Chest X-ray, PA view. Patient: 35 years old, sex M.
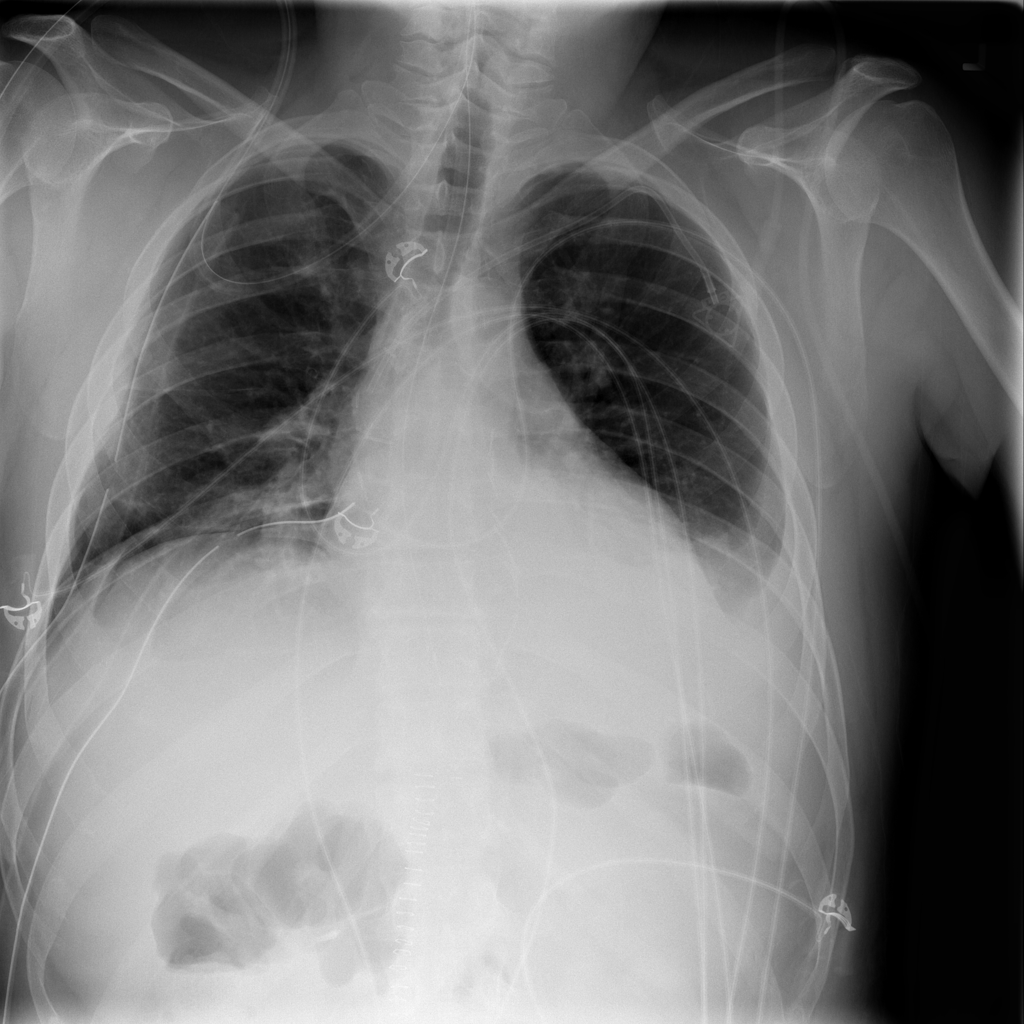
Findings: Atelectasis, Emphysema